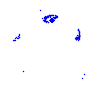
Particle: pion